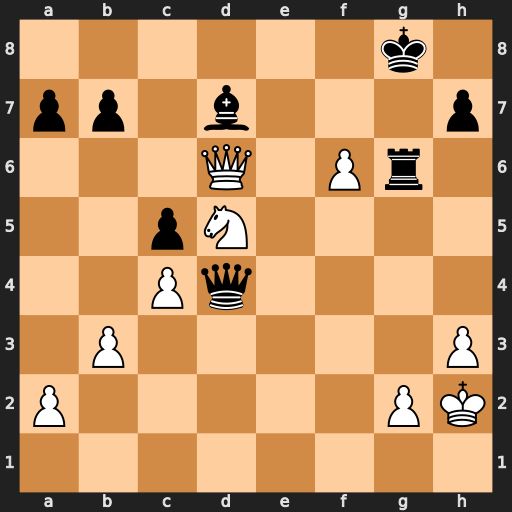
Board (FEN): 6k1/pp1b3p/3Q1Pr1/2pN4/2Pq4/1P5P/P5PK/8
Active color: w
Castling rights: -
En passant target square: -
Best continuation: Qe7 Rxg2+ Kxg2